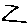
Label: zigzag